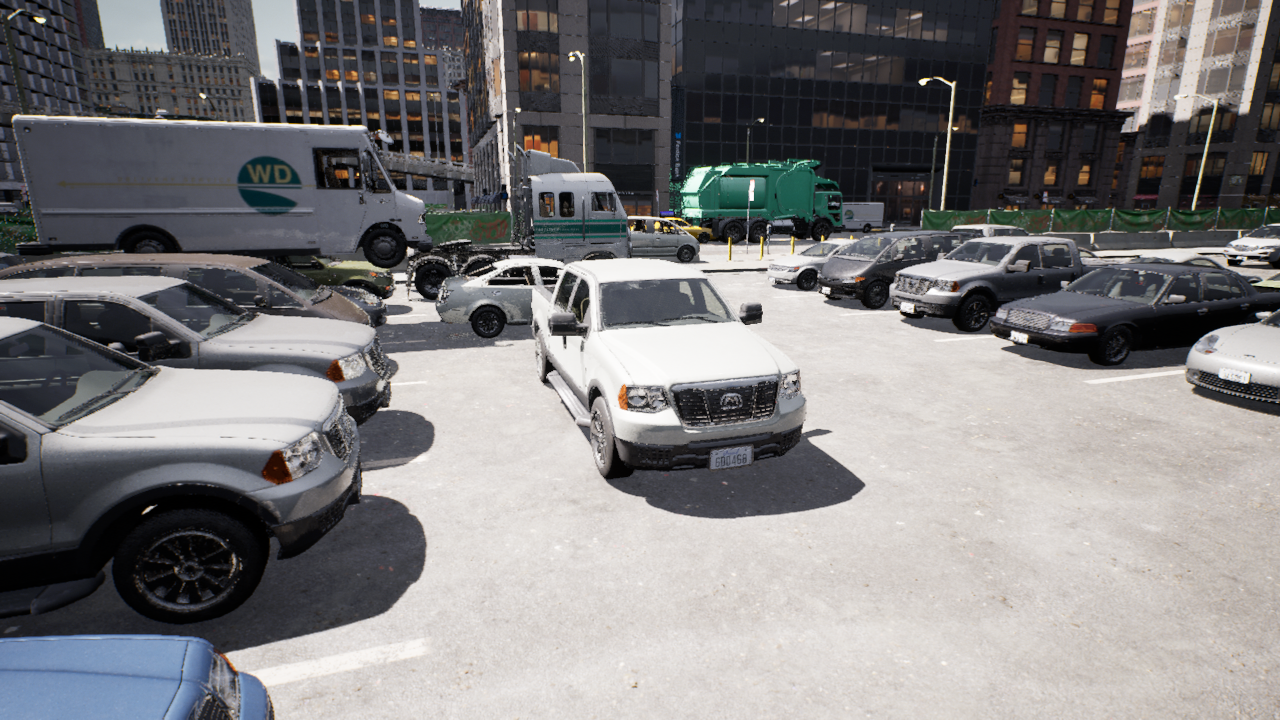
Venue: arterial
Lighting: clear day
Vehicle rig: pickup